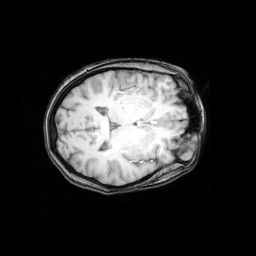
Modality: T1w
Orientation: axial
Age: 22
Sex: female
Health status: healthy
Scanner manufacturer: philips
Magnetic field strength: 3 T
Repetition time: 0.012 s
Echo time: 0.0037 s